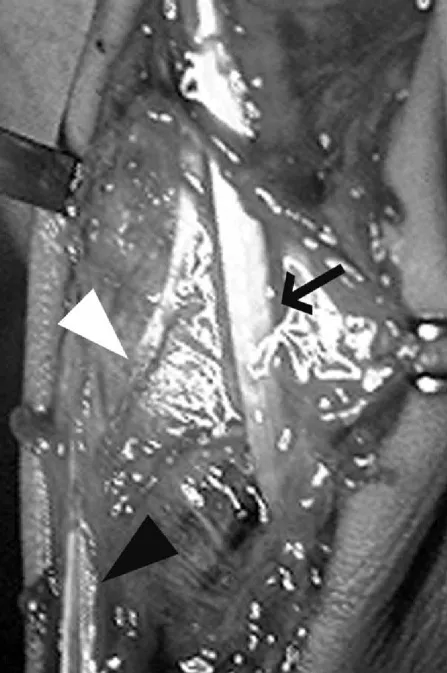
The hypoplastic extensor pollicis brevis (EPB) tendon was found ruptured at the level of the carpometacarpal joint of the right hand. The proximal part of the tendon was absent (arrow-head). The extensor indicis proprius (EIP) was transferred to the base of the proximal phalanx. White arrow-head = EPB tendon; black arrow-head = abductor pollicis longus (APL) tendon; black arrow = EIP tendon.
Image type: medical_photograph (other_medical_photograph)